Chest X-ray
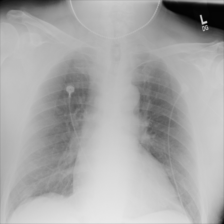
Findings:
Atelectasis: negative
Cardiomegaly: negative
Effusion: negative
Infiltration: negative
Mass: negative
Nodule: negative
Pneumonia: negative
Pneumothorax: negative
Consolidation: negative
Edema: negative
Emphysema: negative
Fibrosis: negative
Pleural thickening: negative
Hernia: negative